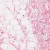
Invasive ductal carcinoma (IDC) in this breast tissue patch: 0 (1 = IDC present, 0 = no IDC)